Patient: sex F, age 65
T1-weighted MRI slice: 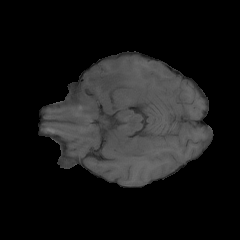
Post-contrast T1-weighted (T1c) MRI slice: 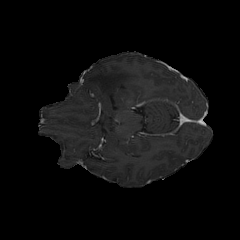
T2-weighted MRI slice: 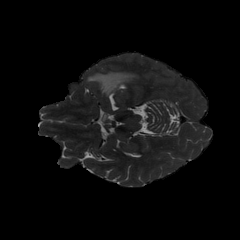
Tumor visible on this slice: yes
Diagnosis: Glioblastoma, IDH-wildtype
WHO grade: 4